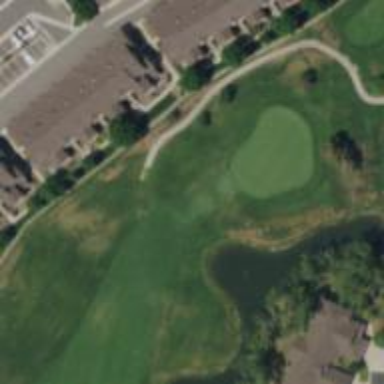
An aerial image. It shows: Golf hole.